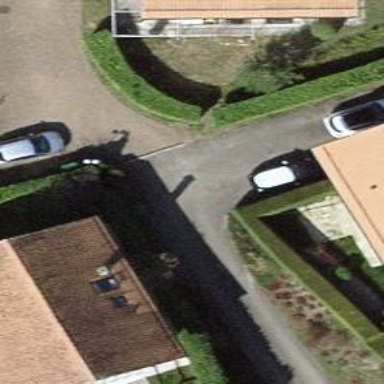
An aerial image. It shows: Driveway leading to service road.